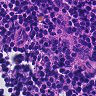
Metastatic tissue present: no